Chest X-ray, PA view. Patient: 37 years old, sex F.
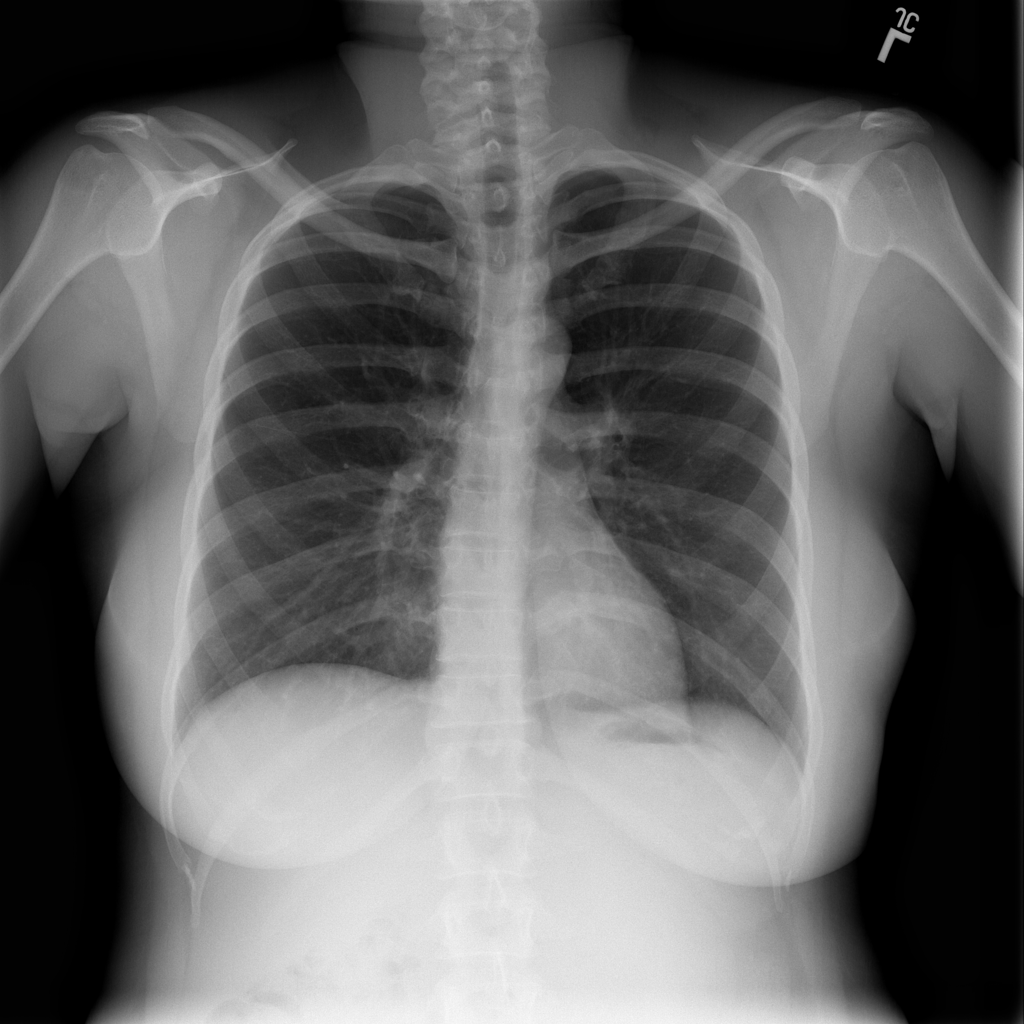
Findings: No Finding